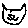
Label: cat